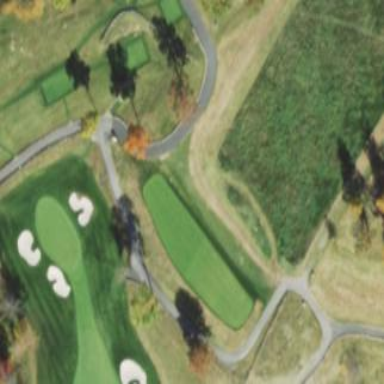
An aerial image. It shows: Golf tee on grassy land.